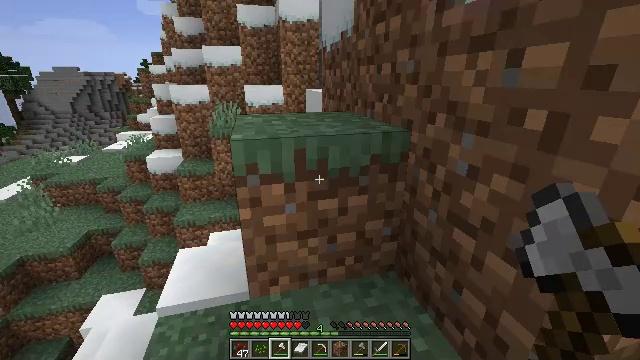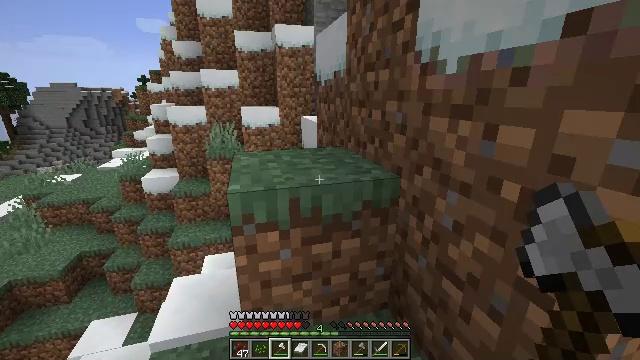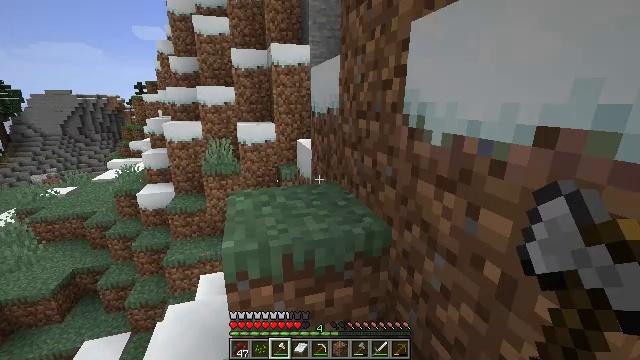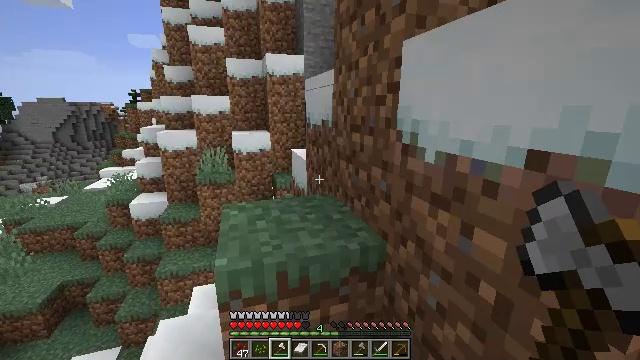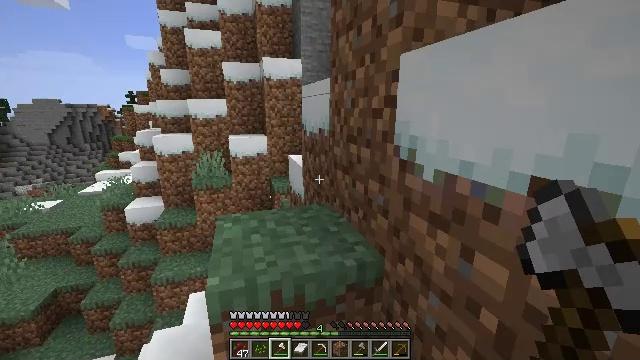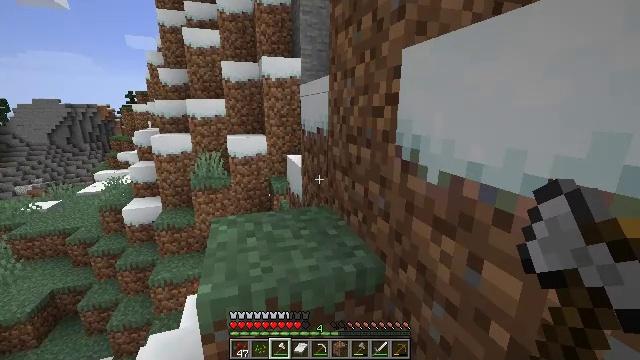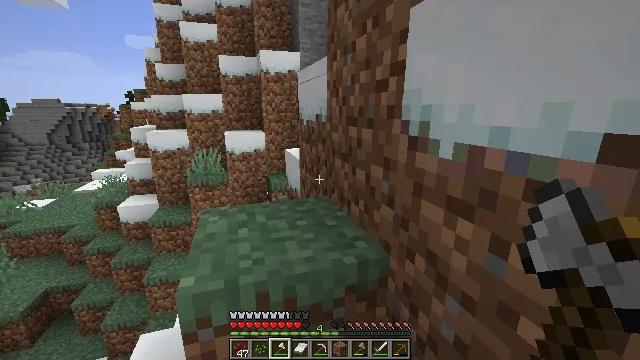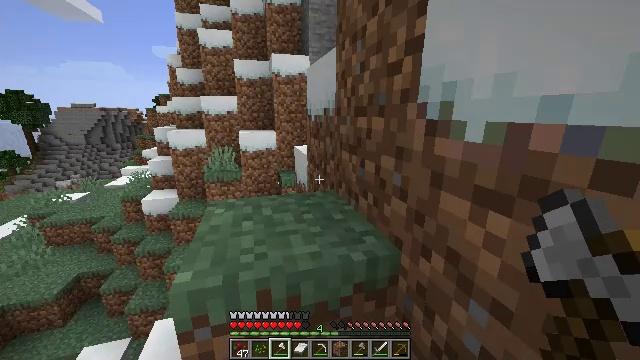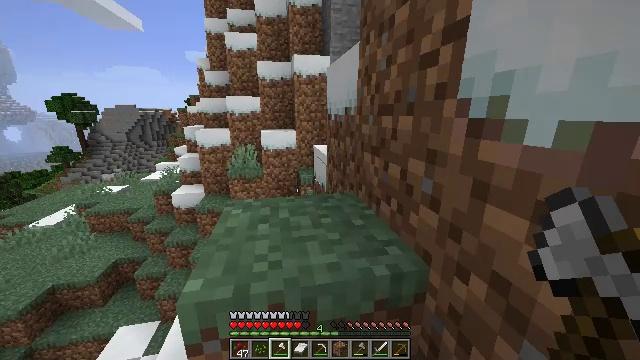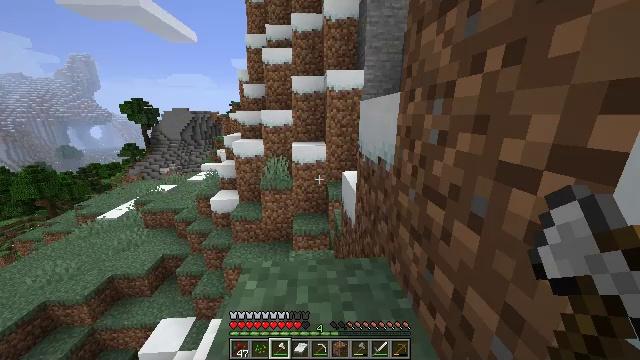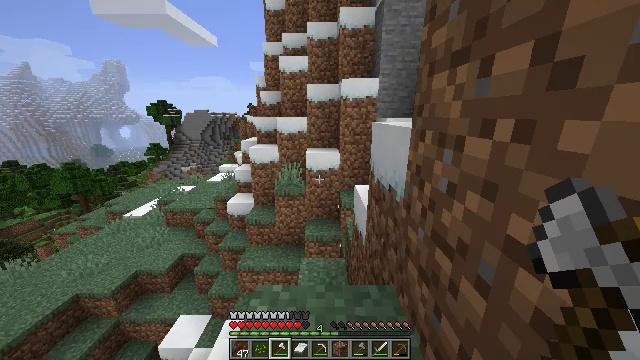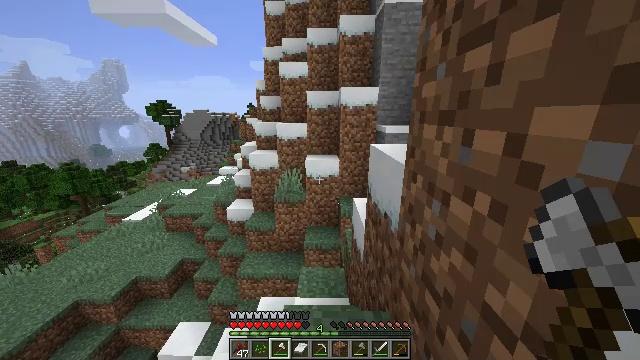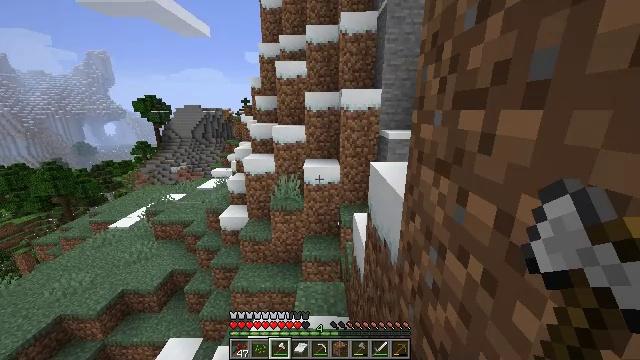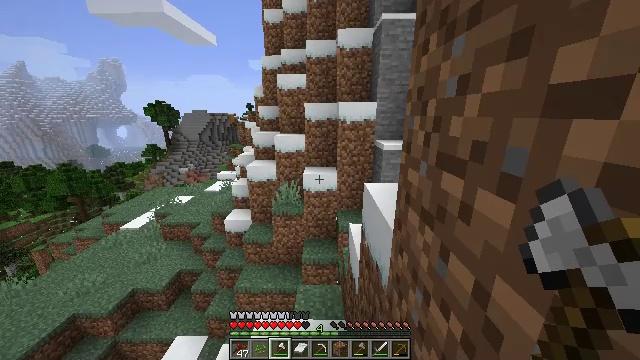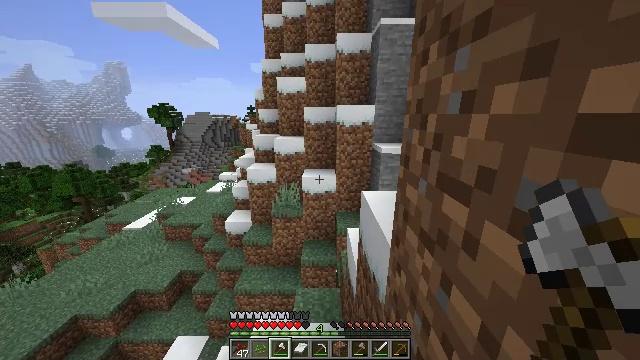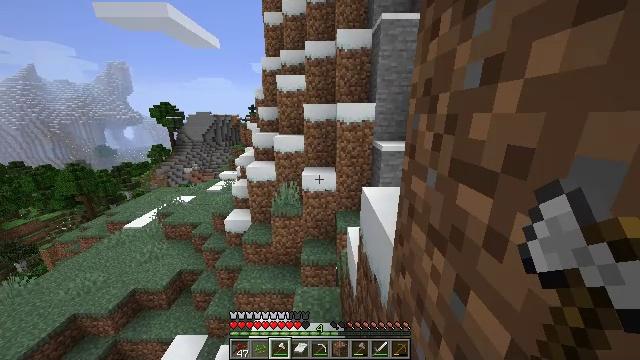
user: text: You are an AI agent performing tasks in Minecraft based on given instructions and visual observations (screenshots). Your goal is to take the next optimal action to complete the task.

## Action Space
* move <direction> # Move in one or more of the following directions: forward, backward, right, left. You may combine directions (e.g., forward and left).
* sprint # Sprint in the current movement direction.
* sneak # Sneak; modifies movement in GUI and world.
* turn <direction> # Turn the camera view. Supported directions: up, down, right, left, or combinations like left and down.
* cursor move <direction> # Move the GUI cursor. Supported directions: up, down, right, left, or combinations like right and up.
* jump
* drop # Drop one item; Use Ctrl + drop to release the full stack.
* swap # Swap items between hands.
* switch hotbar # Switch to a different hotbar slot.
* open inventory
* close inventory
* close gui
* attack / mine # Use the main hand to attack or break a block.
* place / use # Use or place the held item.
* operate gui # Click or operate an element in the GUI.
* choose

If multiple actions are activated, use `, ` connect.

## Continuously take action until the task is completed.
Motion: motion action
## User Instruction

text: Dig up the grass block for dirt.
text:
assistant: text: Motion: move forward, turn up, jump
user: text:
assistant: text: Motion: move forward, turn up, jump
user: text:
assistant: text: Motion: move forward, turn right and up, jump
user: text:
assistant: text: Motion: move forward, jump
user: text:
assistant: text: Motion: move forward, jump
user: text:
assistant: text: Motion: move forward, sprint, jump
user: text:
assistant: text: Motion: move forward, sprint, turn left, jump
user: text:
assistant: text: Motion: move forward, sprint, turn left, jump
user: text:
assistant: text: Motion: move forward, sprint, turn left, jump
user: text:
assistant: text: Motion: move forward, turn left, jump
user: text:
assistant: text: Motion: move forward, jump
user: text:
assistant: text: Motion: move forward, jump
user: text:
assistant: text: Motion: move forward, jump
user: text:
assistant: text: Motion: move forward, jump
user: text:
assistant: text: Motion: move forward, jump
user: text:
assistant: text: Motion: move forward, turn down, jump
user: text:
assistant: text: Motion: turn right and down
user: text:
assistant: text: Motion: turn right and down
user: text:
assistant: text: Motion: turn right
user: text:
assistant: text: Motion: no_op
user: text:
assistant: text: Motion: move forward
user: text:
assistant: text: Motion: move forward, turn right
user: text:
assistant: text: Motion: move forward, turn right
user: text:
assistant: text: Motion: move forward, turn right, jump
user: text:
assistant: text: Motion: move forward, turn right, jump
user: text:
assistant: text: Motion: move forward, turn right and up, jump
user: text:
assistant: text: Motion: move forward, turn right and up, jump
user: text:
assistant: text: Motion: move forward, turn right and up, jump
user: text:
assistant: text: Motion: move forward, turn right and up, jump
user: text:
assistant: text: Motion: move forward, turn right and up, jump